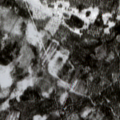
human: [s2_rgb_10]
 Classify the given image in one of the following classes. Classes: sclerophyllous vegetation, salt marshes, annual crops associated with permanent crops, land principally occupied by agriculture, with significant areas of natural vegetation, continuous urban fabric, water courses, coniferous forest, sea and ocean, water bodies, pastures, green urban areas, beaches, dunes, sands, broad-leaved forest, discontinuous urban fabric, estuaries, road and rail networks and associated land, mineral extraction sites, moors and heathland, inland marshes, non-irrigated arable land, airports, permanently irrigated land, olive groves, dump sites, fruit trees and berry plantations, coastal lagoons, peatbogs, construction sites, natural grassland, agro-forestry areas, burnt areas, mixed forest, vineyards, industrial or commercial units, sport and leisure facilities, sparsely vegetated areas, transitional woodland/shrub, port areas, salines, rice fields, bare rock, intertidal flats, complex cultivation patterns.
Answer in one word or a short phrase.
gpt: coniferous forest, mixed forest, transitional woodland/shrub